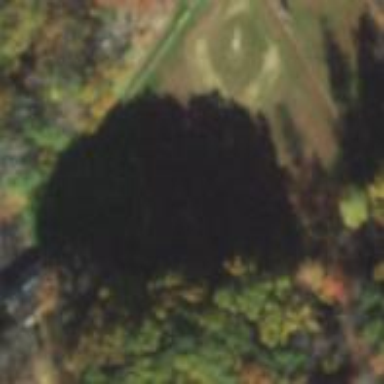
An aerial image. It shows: Baseball pitch for leisure land activities.